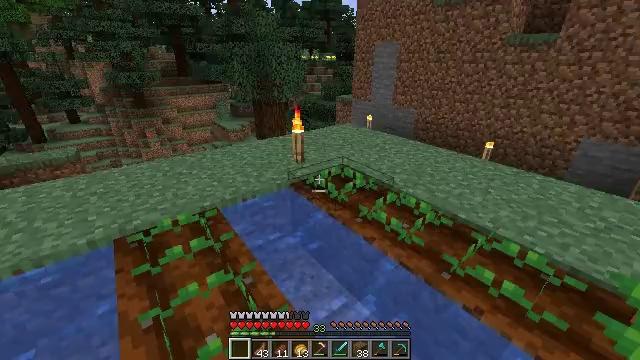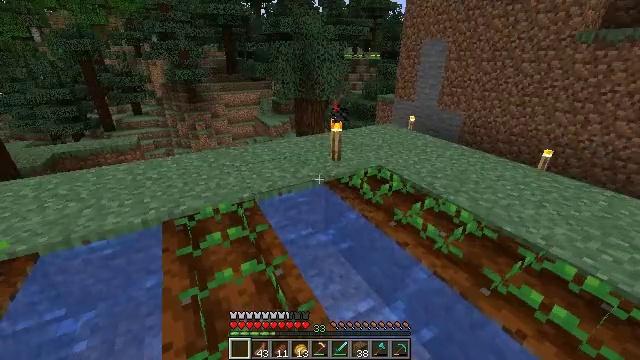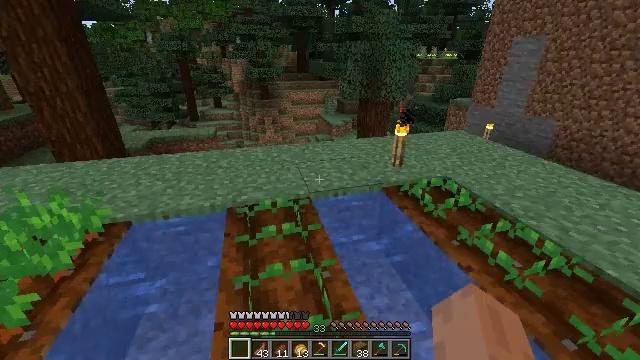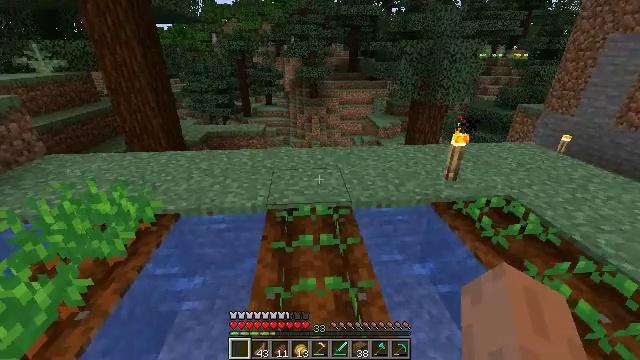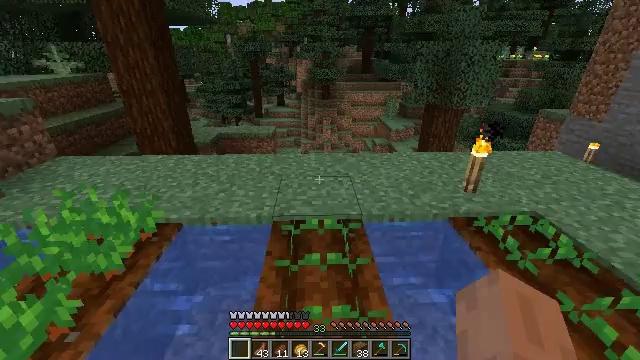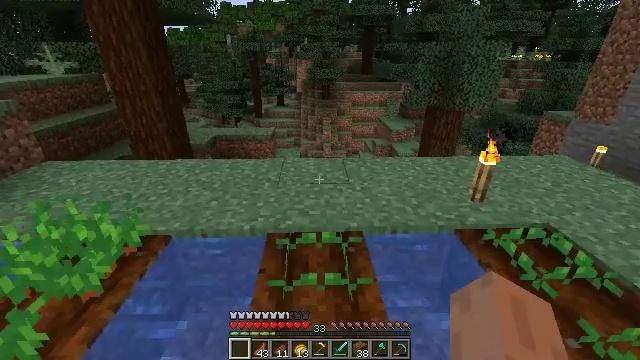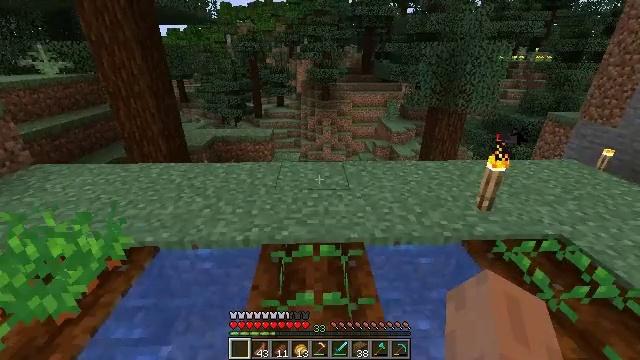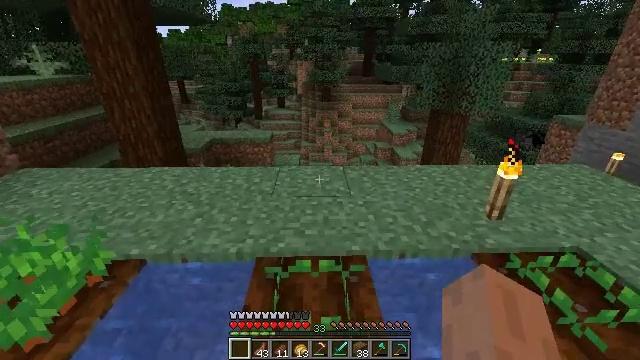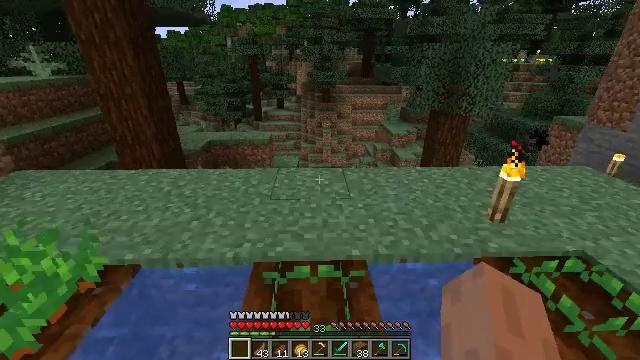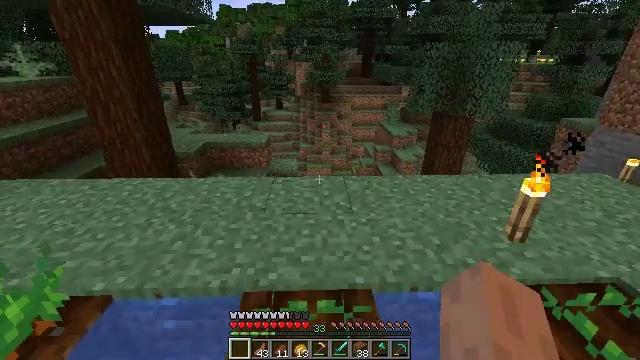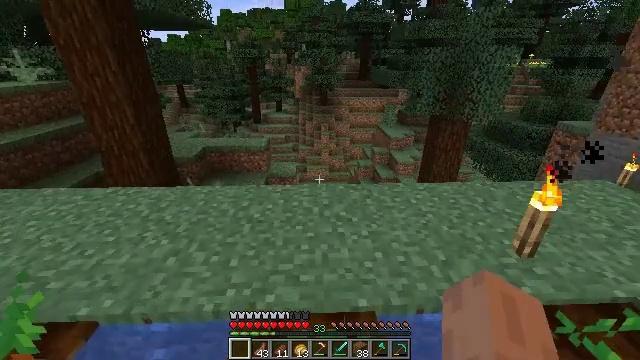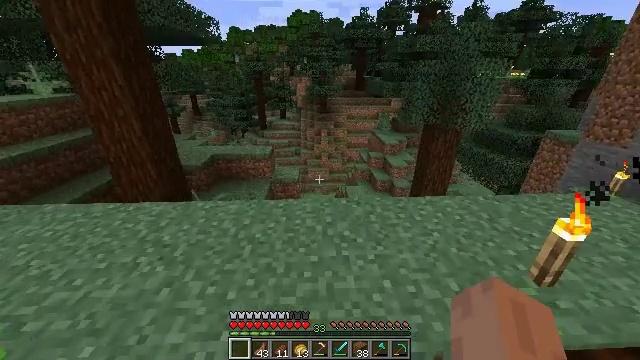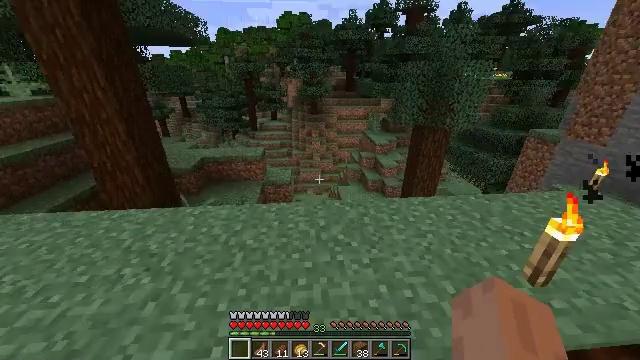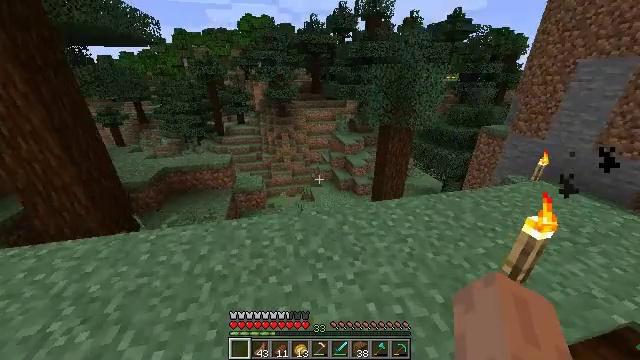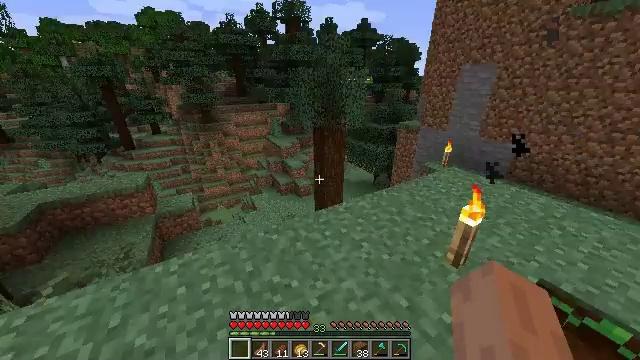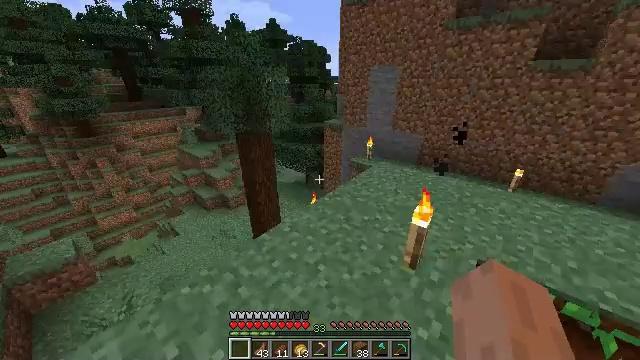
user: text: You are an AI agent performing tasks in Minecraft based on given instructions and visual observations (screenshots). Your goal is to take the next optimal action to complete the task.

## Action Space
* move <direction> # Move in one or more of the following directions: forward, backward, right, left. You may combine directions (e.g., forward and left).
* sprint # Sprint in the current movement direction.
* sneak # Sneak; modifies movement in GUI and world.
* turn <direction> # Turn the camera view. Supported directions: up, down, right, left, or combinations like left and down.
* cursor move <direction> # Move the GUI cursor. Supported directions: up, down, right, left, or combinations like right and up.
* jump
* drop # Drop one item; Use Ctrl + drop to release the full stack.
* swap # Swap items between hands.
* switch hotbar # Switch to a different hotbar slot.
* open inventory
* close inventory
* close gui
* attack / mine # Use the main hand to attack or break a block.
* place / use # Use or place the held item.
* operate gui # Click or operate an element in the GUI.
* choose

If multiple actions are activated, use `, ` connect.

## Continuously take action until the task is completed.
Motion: motion action
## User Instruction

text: Pull up beetroots from the soil.
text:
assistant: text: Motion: turn left
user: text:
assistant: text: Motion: move forward, turn left
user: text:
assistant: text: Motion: move forward, turn left
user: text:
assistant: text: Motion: move forward, turn left
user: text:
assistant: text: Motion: move forward
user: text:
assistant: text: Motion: move forward
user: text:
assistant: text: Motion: move forward
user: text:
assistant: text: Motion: move forward
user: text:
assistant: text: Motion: move forward, sprint
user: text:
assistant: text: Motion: move forward, sprint
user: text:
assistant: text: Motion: move forward, sprint
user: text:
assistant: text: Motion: move forward, sprint, turn right
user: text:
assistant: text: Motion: move forward, sprint, turn right
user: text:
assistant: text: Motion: move forward, sprint, turn right
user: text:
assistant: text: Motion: move forward, turn right
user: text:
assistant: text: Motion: turn right
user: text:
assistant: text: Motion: turn right and up
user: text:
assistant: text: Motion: turn right and up
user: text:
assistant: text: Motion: turn right
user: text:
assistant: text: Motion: move left, turn right
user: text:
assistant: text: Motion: move left, turn right
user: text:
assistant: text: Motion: move left, turn right and down
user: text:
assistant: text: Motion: move left, turn right and down
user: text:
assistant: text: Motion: move left, turn right and down
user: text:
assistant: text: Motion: turn right and down
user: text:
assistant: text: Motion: turn right and down
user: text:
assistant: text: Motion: turn right
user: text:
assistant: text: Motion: turn right
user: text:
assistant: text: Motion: turn right
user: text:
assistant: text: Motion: turn right